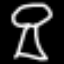
Label: mushroom